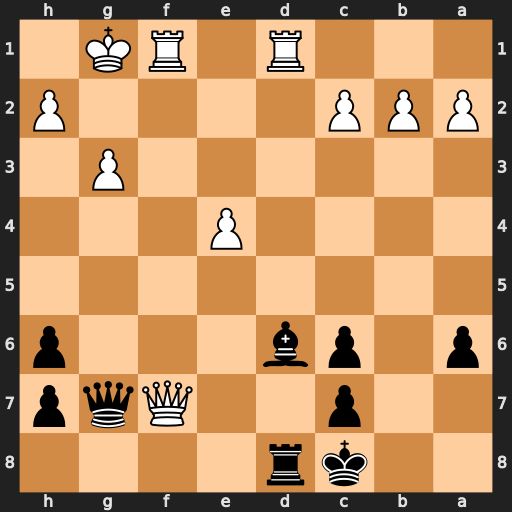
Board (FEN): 2kr4/2p2Qqp/p1pb3p/8/4P3/6P1/PPP4P/3R1RK1
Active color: b
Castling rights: -
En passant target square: -
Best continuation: Qxf7 Rxf7 Bc5+ Kf1 Rxd1+